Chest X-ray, PA view. Patient: 54 years old, sex M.
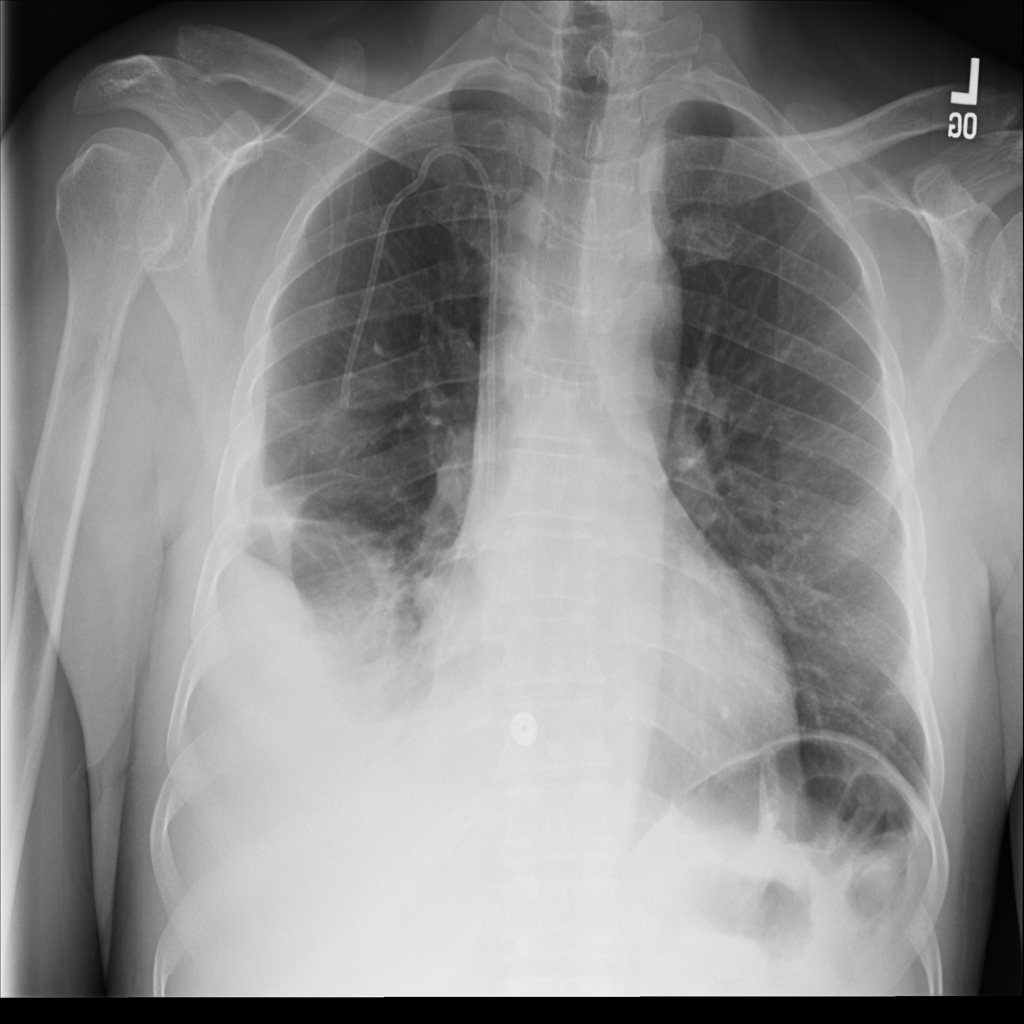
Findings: Effusion